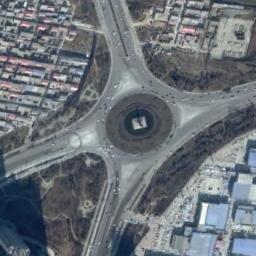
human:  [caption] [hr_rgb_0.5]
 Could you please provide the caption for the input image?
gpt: The roundabout with four exits and entrances is surrounded by lots of buildings .

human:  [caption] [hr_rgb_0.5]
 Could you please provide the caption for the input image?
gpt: There are many moving and waiting vehicles at the roundabout with four bifurcation roads, And there are many neatly arranged buildings and some trees around the roundabout .

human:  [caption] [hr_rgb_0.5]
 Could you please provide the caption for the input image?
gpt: The roundabout is on the bare land next to buildings .

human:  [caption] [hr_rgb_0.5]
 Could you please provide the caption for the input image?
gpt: Many buildings of different shapes are around the roundabout .

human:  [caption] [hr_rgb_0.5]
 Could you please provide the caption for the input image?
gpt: There are many buildings around the roundabout .